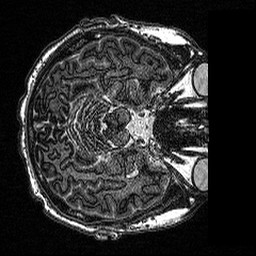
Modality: MP2RAGE
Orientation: axial
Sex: male
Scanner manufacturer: siemens
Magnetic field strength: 3 T
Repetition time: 5 s
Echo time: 0.00292 s